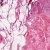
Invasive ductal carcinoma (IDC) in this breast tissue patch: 0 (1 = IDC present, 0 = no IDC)